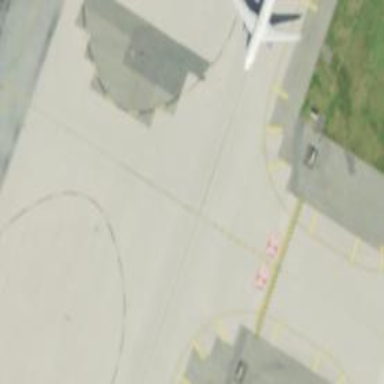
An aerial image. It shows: View of taxiway at the airport.